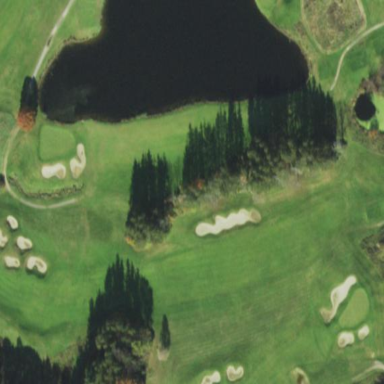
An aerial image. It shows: Golf rough area.